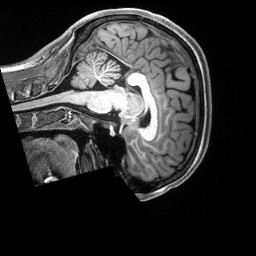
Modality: T1w
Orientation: sagittal
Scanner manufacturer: siemens
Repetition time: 2.5 s
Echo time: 0.00231 s